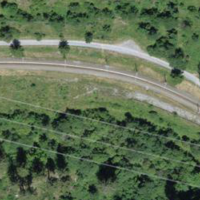
EUNIS habitat code: 31
Species observed at this site:
Corvus corone
Cyanistes caeruleus
Fringilla montifringilla
Emberiza cia
Parus major
Erithacus rubecula
Pyrrhula pyrrhula
Certhia familiaris
Phoenicurus ochruros
Garrulus glandarius
Fringilla coelebs
Aegithalos caudatus
Picus viridis
Carduelis carduelis
Turdus merula